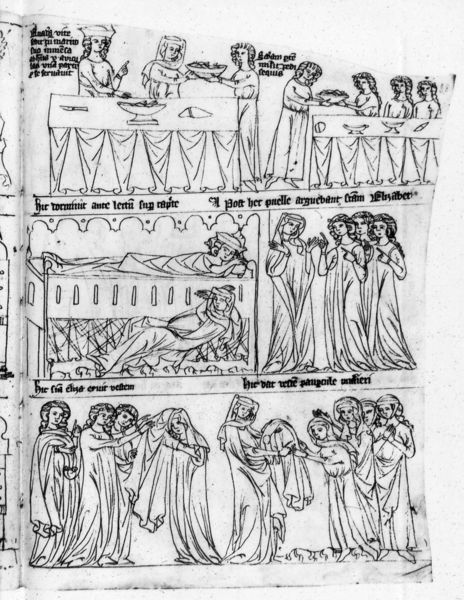
Titel: Krumauer Bildcodex
Institution: Wien, Österreichische Nationalbibliothek
Schlagwörter: kopf, mann, weiß, frauen, menschen, mädchen, frau, hüte, kleider, schwarz, tisch, tische, schleier, haube, malerei, diener, falten, geschichte, messer, schale, schüssel, hände, mantel, stehend, gewänder, schrift, liegen, schlafen, essen, tafel, bett, ankleiden, liegend, buch, kloster, schwarz-weiss, comic, seite, illustration, text, speisen, unvollendet, mittelalter, gefäße, tunika, szenen, latein, mittelater, buchmalerei, tagesablauf, regeln, stockbett, bildunterschriften, essensausgabe